Interaction volume radius: 10 \u00c5
Interaction volume height: 25 \u00c5
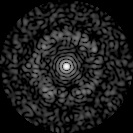
Disorder parameter: 0.801